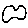
Label: cloud